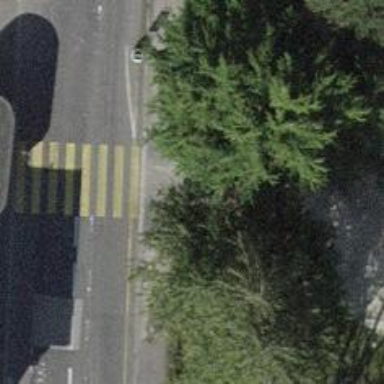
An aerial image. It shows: Kerb barrier.